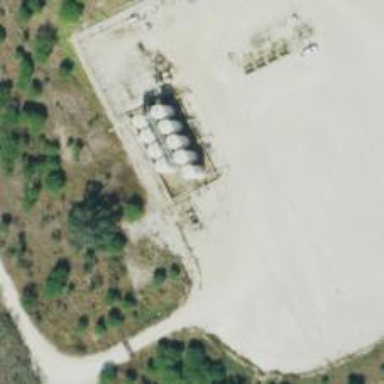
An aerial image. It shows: Storage tank that is man-made.